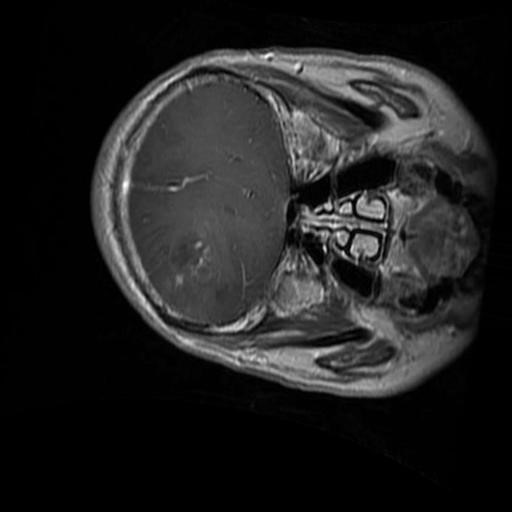
Label: brain_glioma